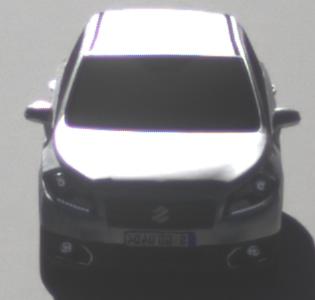
Make: Suzuki
Model: SX4 S-Cross 1.6
Detailed model: SX4 (II) S-Cross
Model produced from: 2013/10
Model produced until: 2015/08
Doors: 5
Color: white
Road condition: dry road
Daytime: morning or afternoon
Contrast: high contrast